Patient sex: M
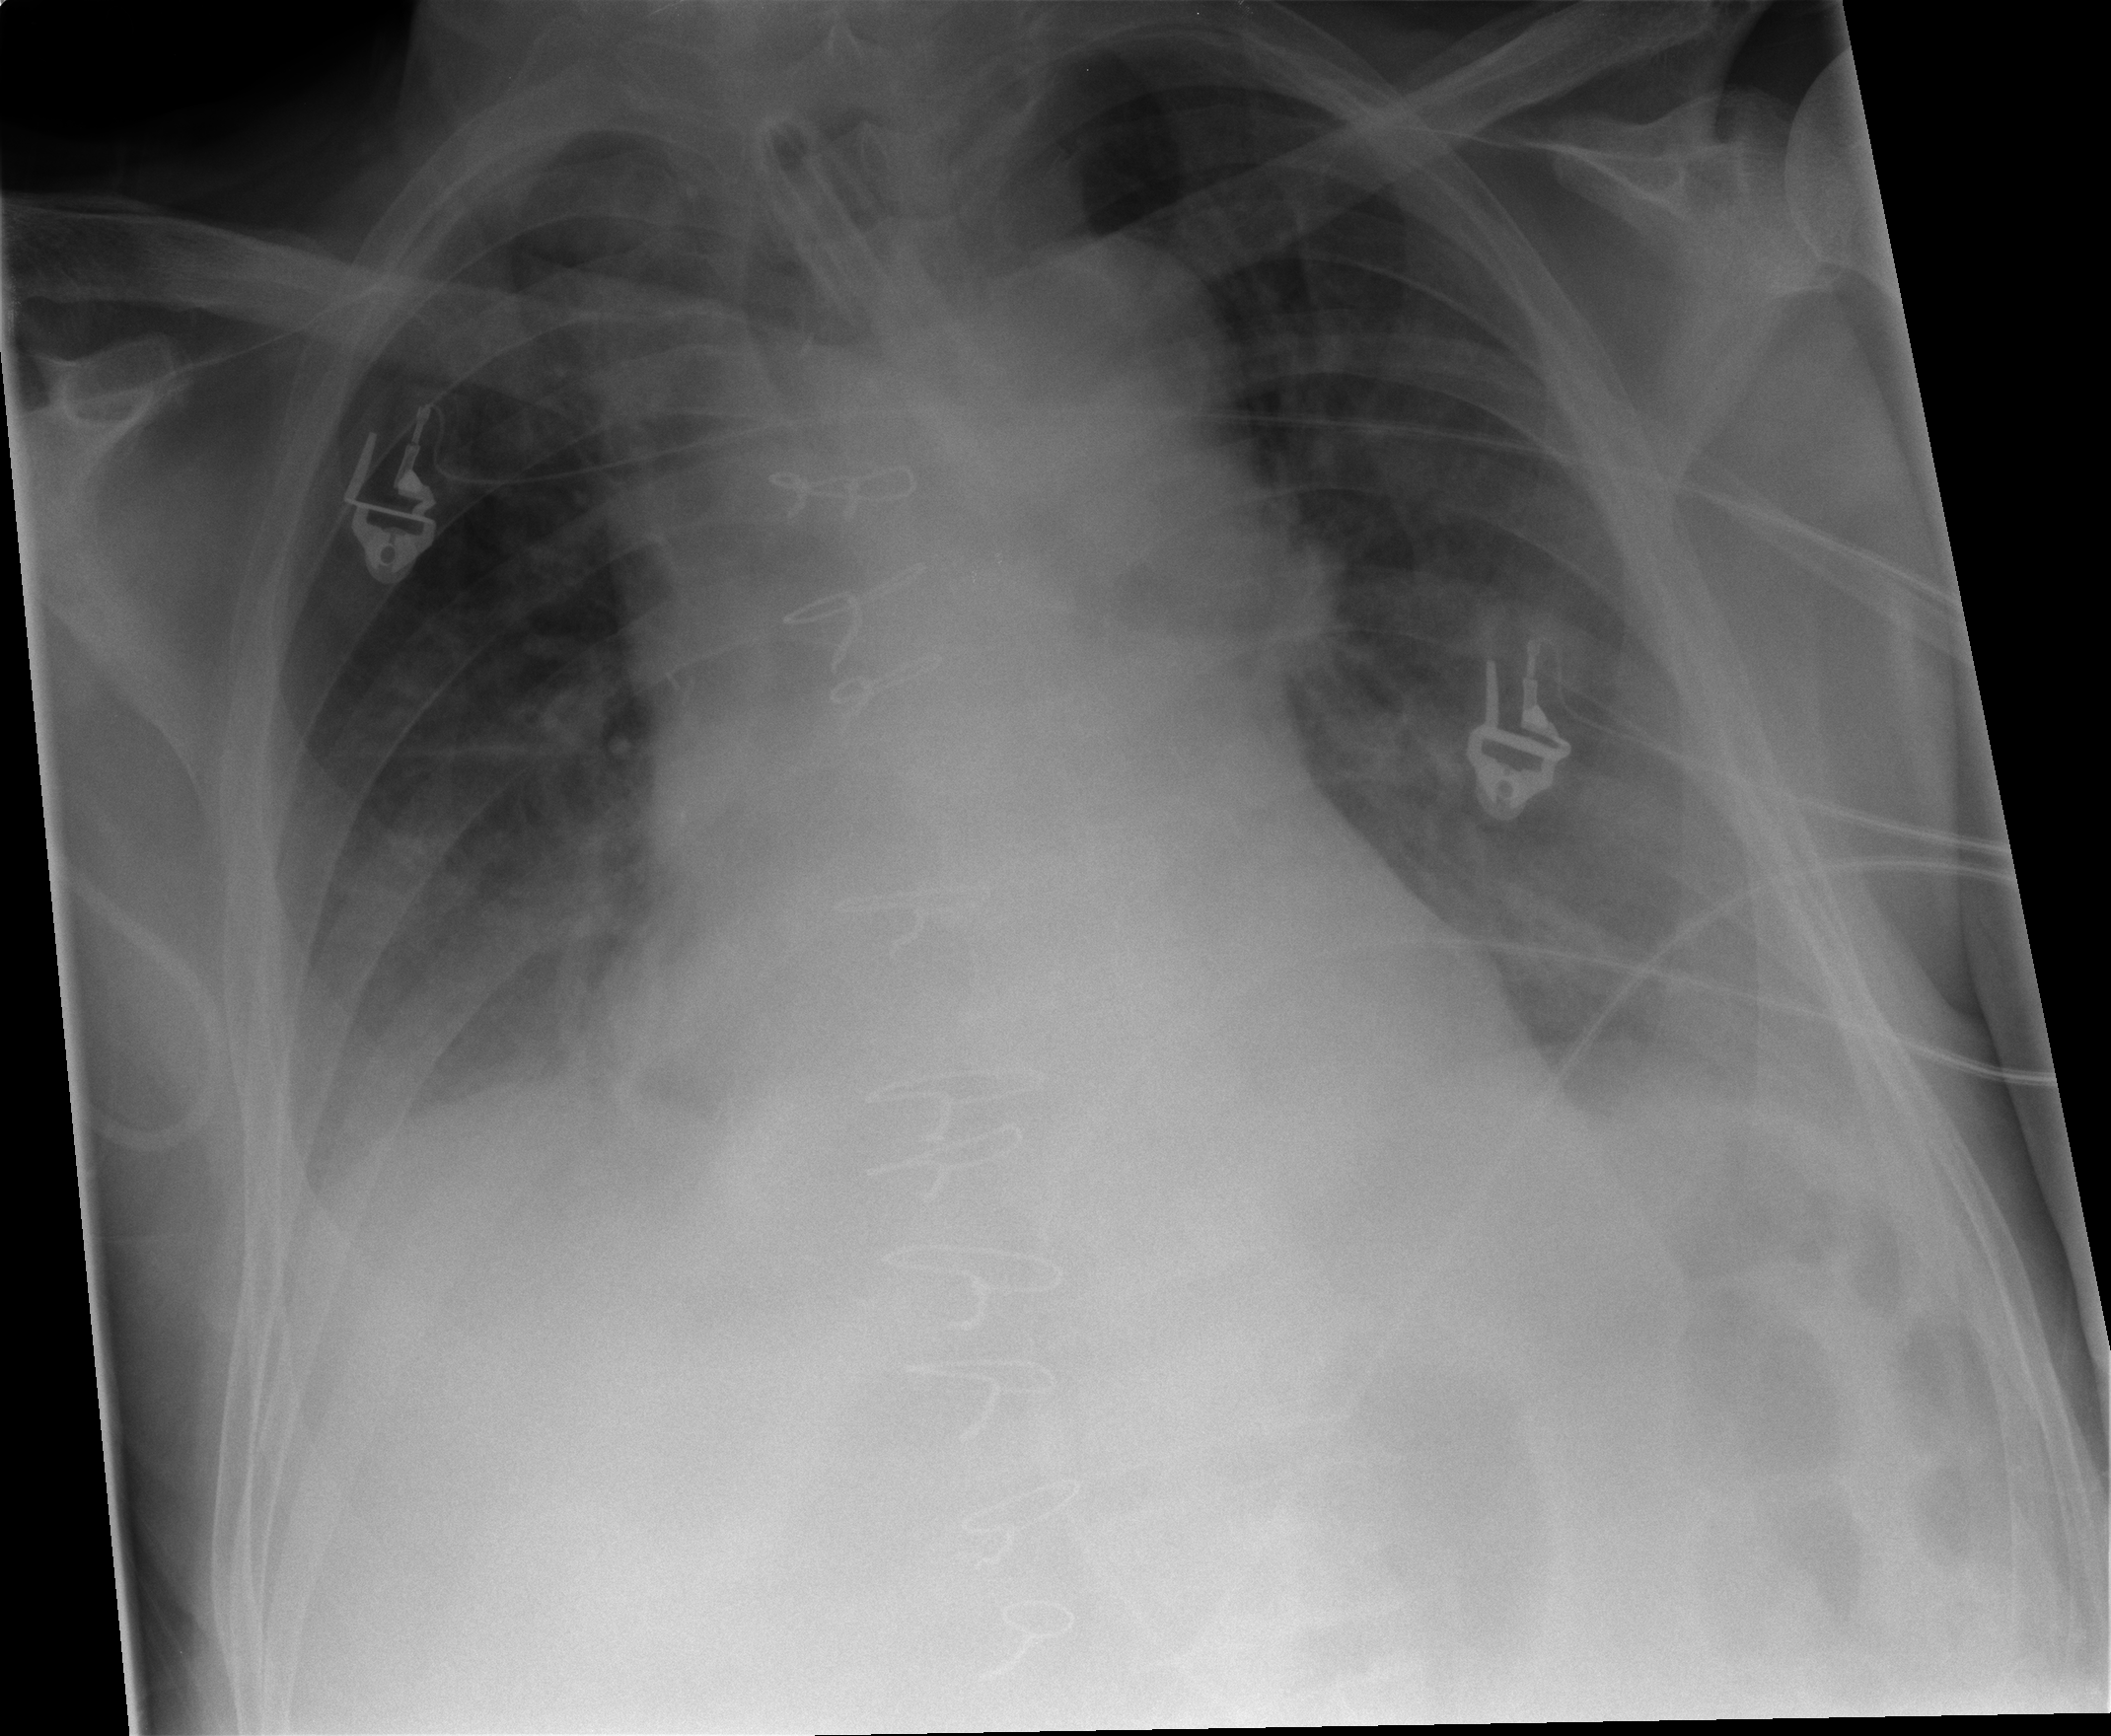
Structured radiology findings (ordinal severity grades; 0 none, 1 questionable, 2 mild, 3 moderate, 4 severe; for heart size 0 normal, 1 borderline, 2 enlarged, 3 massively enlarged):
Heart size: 2
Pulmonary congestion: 2
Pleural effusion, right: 1
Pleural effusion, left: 2
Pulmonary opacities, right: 2
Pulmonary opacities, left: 3
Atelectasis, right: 2
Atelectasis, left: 2